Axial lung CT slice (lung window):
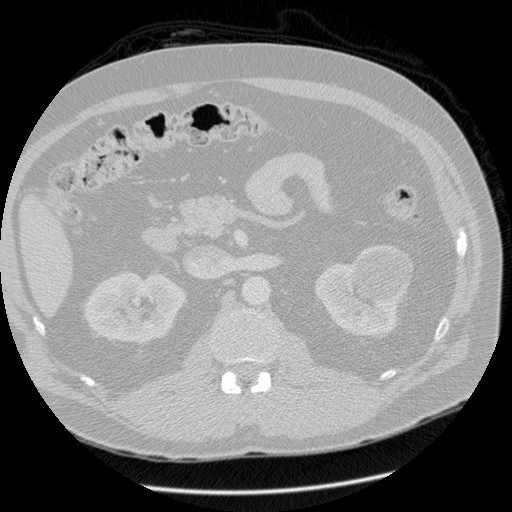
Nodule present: no